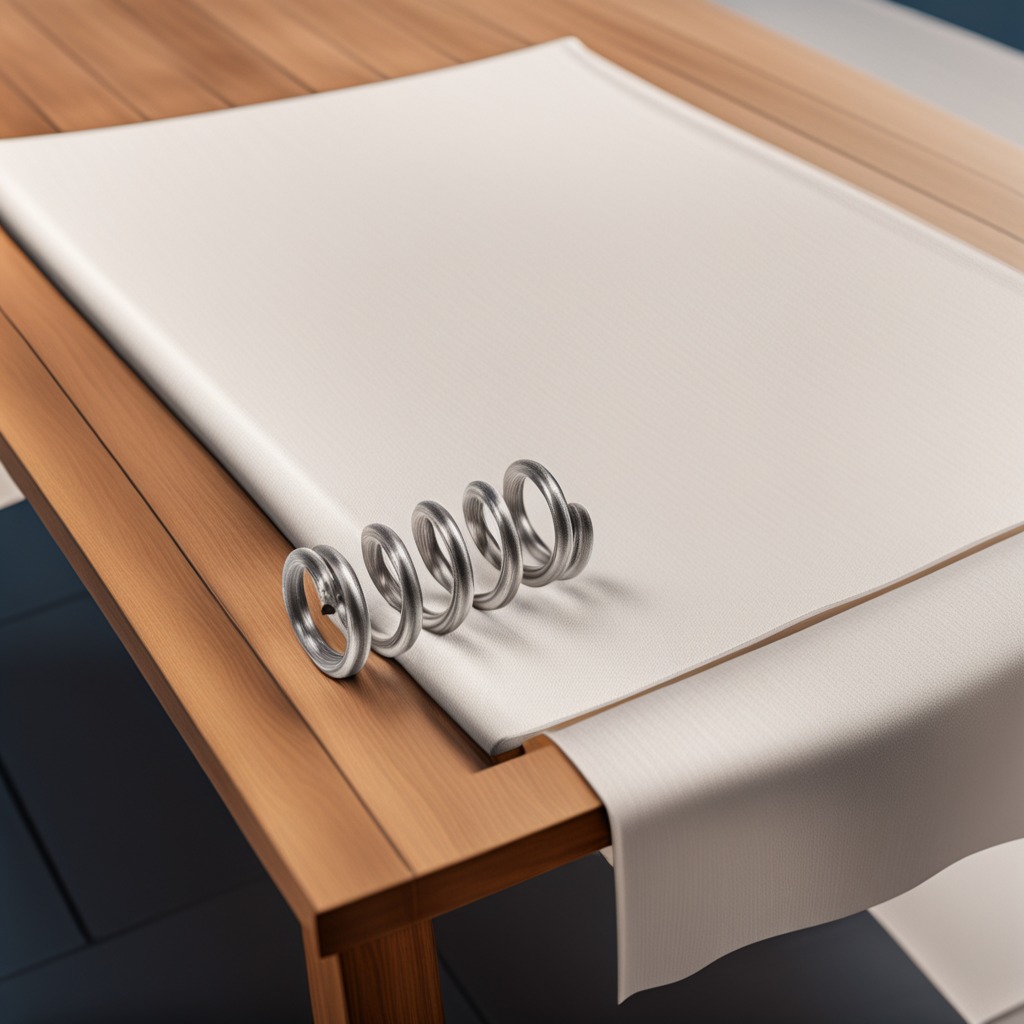
A coiled metal spring lies on the wooden table.